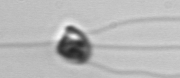
Label: flagellate_morphotype1